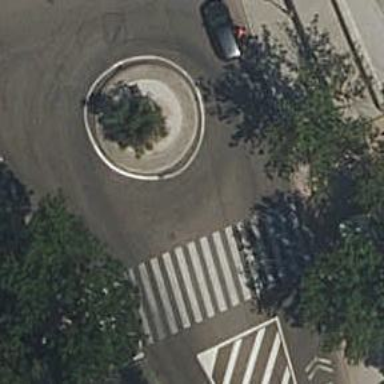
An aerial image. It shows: Roundabout on residential road with asphalt surface.